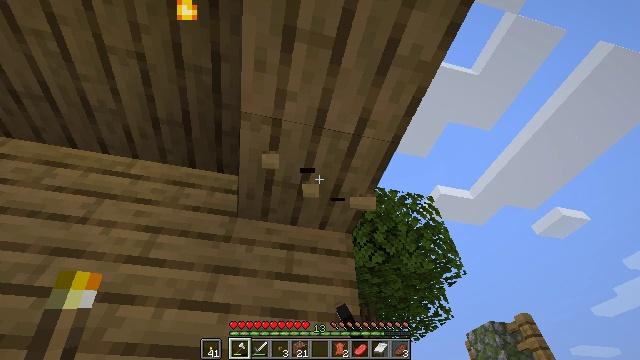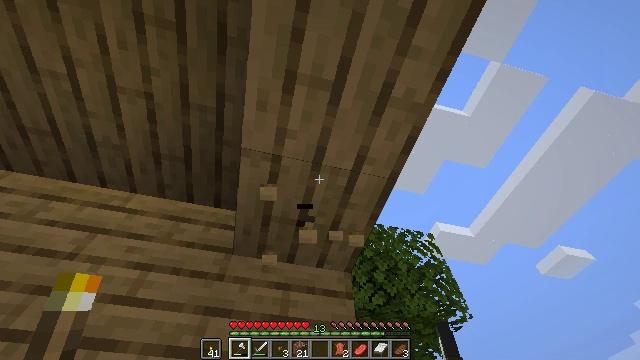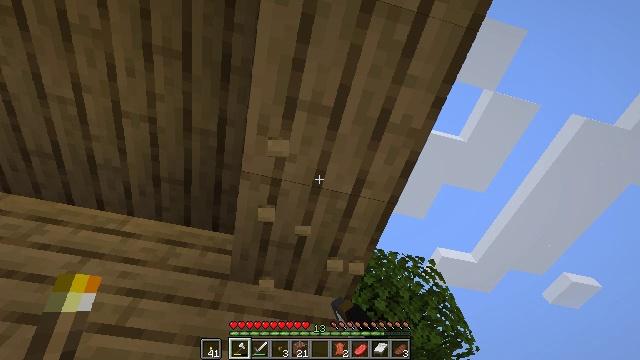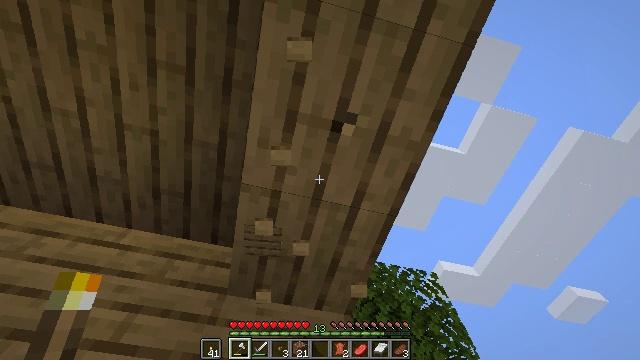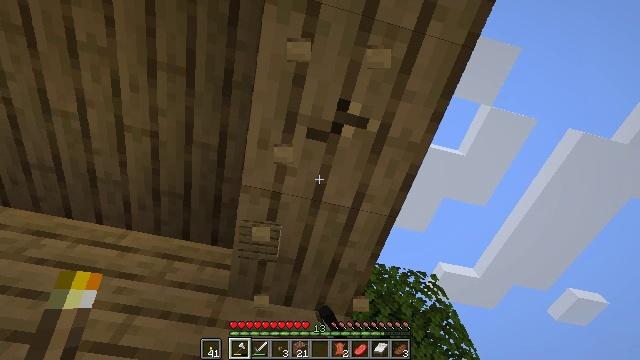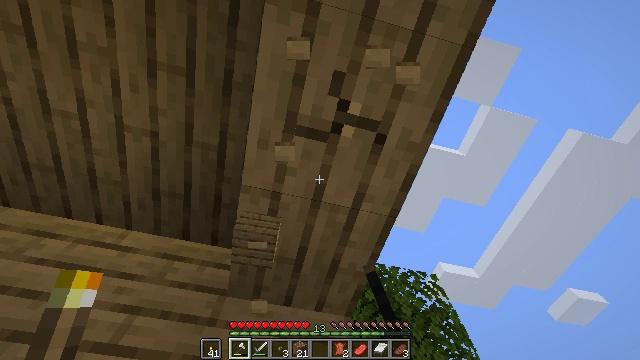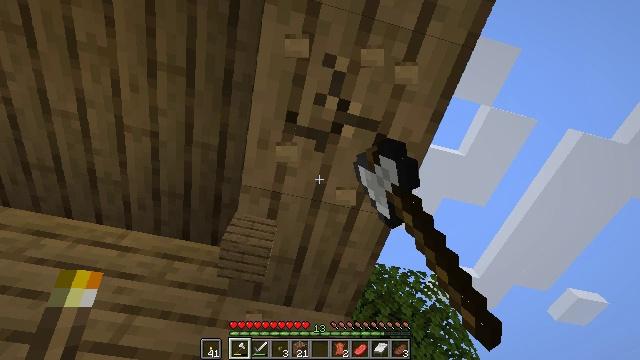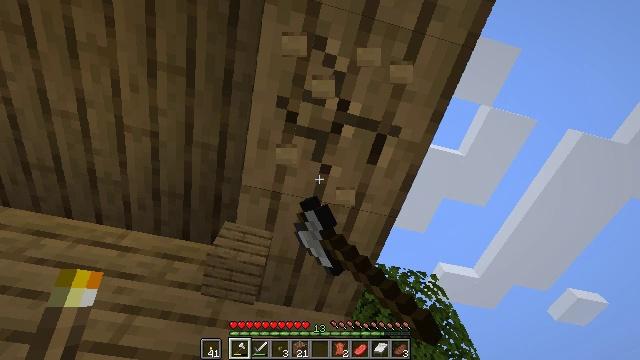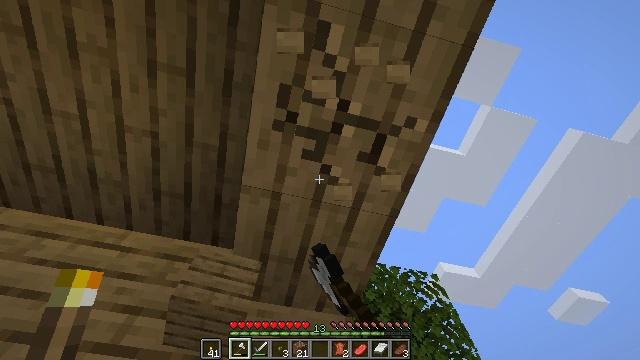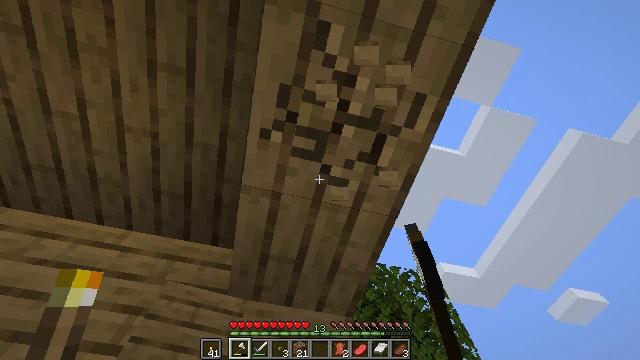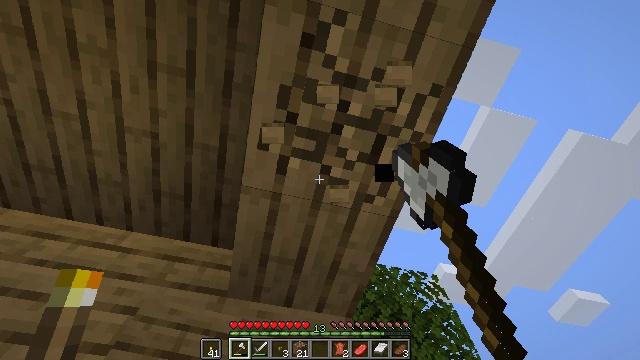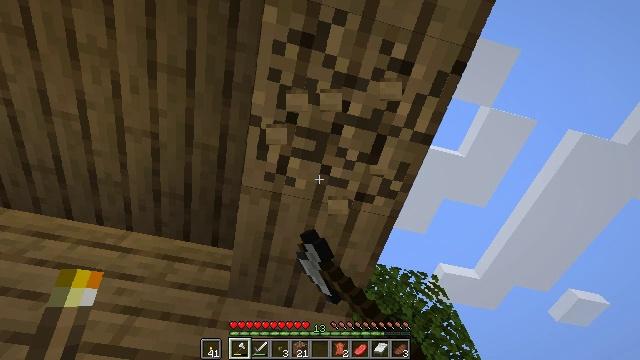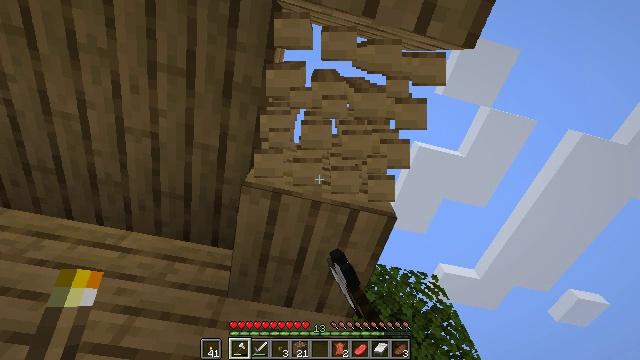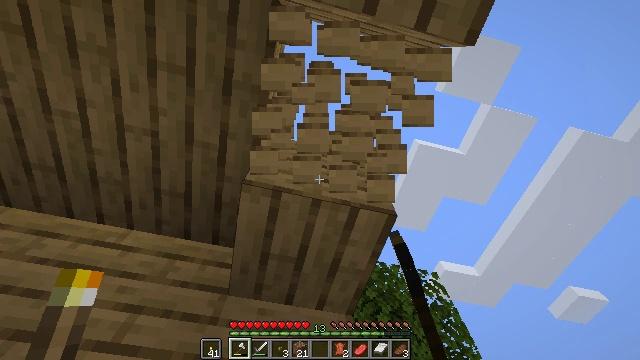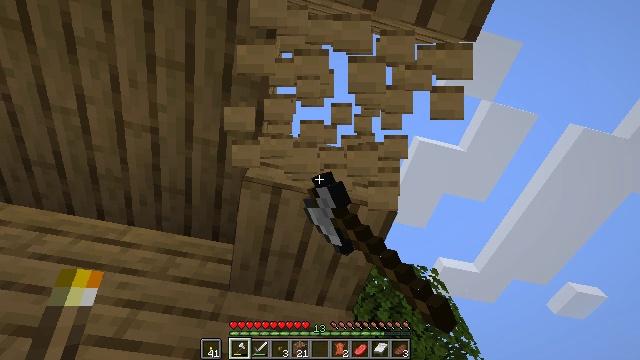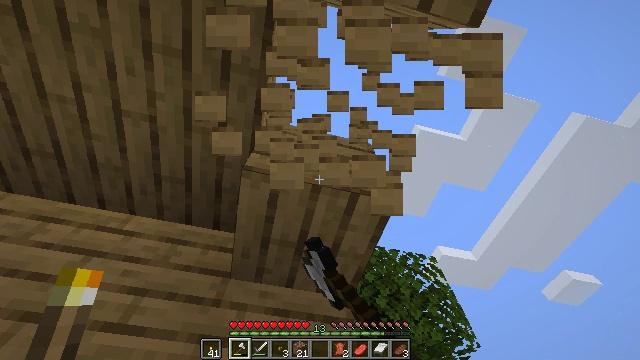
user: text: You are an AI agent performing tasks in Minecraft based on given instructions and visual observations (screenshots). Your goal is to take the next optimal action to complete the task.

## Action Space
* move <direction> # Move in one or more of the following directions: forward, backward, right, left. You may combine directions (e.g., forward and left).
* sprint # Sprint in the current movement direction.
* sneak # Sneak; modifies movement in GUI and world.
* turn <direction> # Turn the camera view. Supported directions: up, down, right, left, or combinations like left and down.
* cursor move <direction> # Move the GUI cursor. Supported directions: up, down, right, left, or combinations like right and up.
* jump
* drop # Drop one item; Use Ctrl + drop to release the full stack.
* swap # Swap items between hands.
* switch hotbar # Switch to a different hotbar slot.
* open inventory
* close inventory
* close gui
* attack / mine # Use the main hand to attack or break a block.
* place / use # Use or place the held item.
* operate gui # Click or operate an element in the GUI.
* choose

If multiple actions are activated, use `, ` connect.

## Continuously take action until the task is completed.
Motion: motion action
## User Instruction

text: Retrieve oak planks from the wooden block.
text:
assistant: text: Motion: turn up, attack / mine
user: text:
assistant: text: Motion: turn up, attack / mine
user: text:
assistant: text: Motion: turn up, attack / mine
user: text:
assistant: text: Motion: attack / mine
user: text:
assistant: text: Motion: attack / mine
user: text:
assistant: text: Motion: attack / mine
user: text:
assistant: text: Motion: attack / mine
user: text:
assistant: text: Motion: attack / mine
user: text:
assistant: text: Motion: attack / mine
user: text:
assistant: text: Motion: attack / mine
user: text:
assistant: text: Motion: attack / mine
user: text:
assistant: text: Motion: attack / mine
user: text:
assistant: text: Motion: attack / mine
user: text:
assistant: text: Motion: attack / mine
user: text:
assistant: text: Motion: turn down, attack / mine
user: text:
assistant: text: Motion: turn down, attack / mine
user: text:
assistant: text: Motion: turn down, attack / mine
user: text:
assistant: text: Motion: attack / mine
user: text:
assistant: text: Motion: turn down, attack / mine
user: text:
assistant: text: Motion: attack / mine
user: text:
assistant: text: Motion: attack / mine
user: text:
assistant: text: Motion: attack / mine
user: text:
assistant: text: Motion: attack / mine
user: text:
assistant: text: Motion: attack / mine
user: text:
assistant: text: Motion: attack / mine
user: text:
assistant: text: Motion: attack / mine
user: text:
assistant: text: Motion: attack / mine
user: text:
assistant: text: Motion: attack / mine
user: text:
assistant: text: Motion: attack / mine
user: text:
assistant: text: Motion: attack / mine